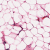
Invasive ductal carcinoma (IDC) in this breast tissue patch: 0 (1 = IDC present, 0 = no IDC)